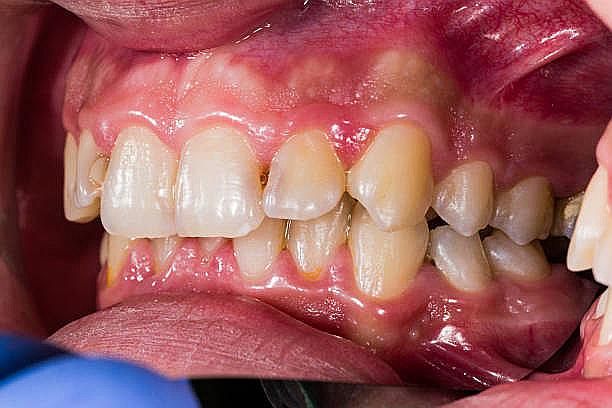
Condition: Gingivitis